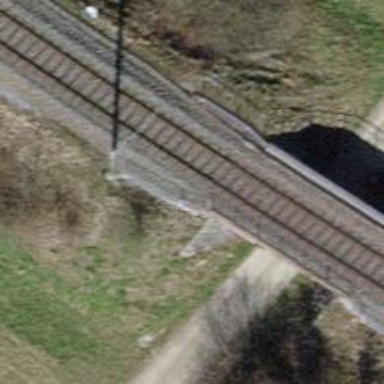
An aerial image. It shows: Single railway track with electrification through contact line.